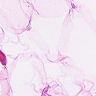
Metastatic tissue present: no